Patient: sex M, age 34
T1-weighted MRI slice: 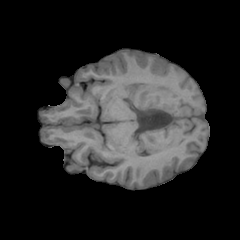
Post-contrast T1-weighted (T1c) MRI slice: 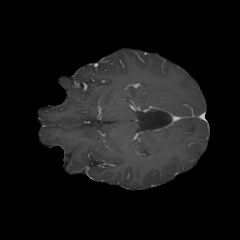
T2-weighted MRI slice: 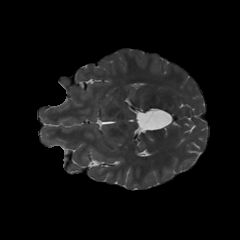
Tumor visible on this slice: no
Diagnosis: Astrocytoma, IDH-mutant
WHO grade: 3